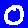
Digit: 0